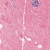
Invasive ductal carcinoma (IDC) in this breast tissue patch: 0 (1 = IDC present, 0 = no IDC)